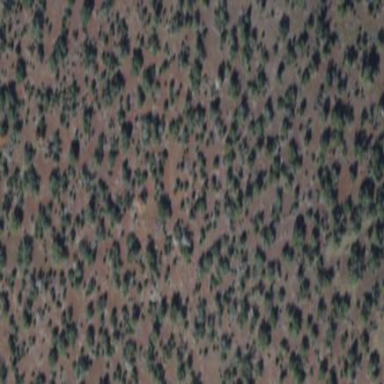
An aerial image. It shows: Area covered in scrub vegetation.